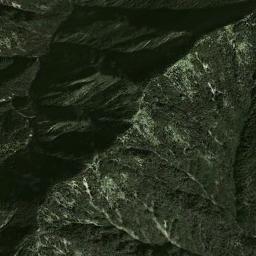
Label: mountain